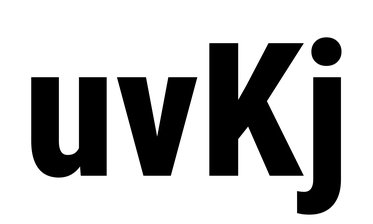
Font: Roboto_Condensed_ExtraBold